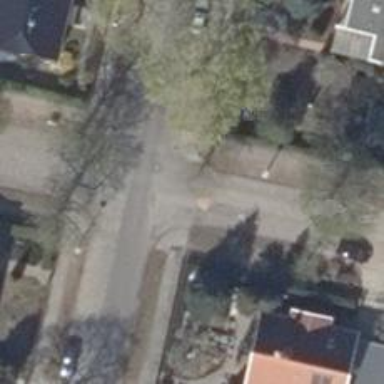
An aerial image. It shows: Unmarked crossing on the road.